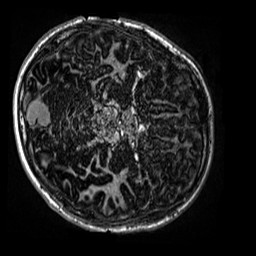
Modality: MP2RAGE
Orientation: axial
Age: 11
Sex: male
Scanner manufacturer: siemens
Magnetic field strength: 3 T
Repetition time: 4 s
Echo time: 0.00299 s